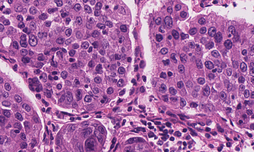
Tumor epithelial tissue: yes
Tumor-associated stroma tissue: yes
Normal tissue: no